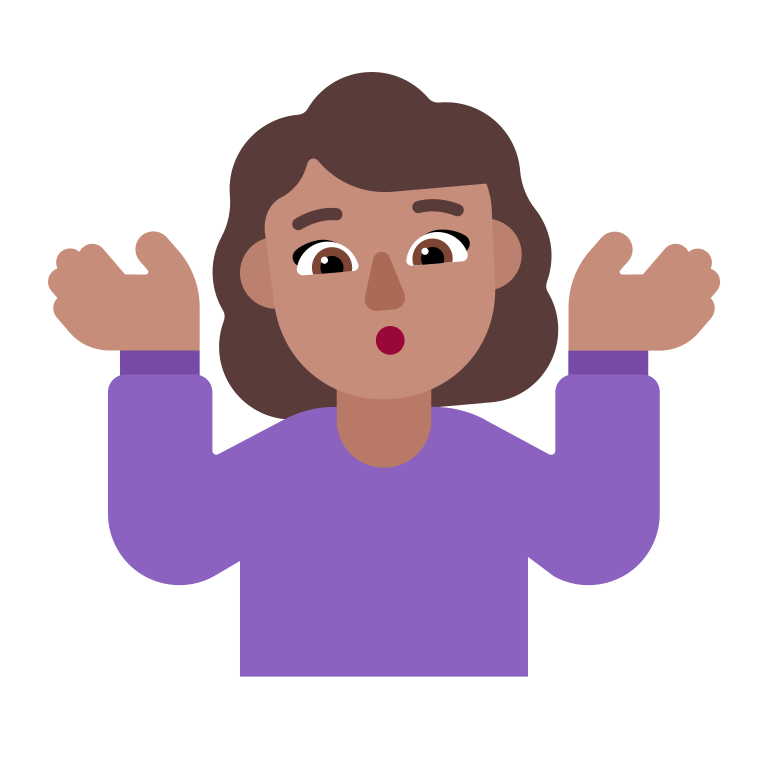
woman shrugging flat